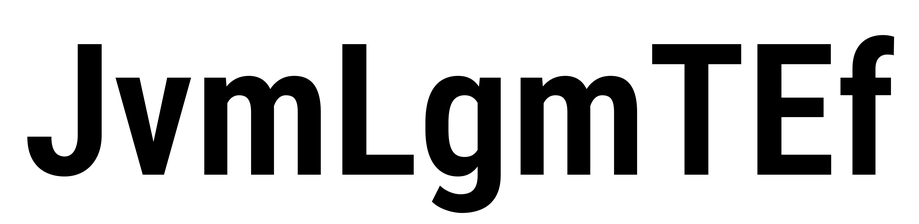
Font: Roboto_Condensed_SemiBold